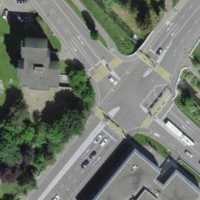
EUNIS habitat code: 55
Species observed at this site:
Bellis perennis
Pteridium aquilinum